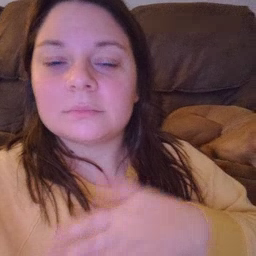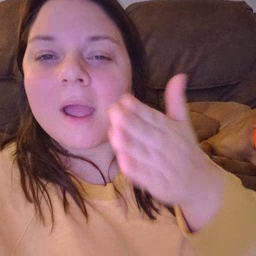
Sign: after